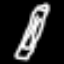
Label: pencil